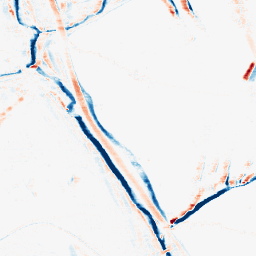
Category: morphological
Decomposition family: morphological_rect
Decomposition parameters: operation: average
width: 10
height: 3
Upsampling method: sinc_blackman
Upsampling parameters: scale: 8
kernel_size: 16
Upsampling scale: 8